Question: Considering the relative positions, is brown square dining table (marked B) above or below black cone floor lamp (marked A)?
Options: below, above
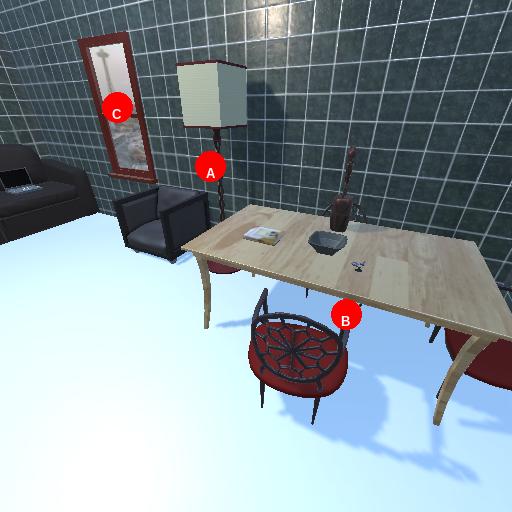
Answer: below